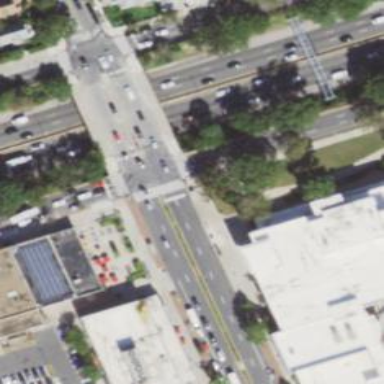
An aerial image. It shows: Uncontrolled crossing on footway.